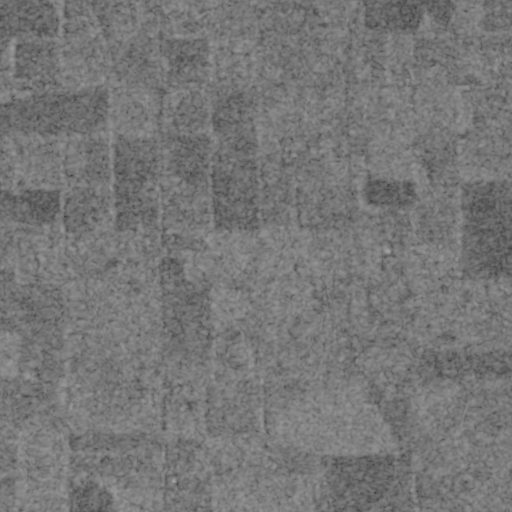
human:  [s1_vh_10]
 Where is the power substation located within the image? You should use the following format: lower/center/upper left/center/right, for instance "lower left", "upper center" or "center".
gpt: The power substation is located in the upper left of the image.
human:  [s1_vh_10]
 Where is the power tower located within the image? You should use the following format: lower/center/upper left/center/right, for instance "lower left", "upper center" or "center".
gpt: The power tower is located in the upper right of the image.
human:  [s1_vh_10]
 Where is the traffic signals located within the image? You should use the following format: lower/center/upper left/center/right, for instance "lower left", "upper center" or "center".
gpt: The traffic signals is located in the upper left of the image.
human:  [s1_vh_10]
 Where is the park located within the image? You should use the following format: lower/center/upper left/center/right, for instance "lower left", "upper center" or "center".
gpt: There is no park in the image.

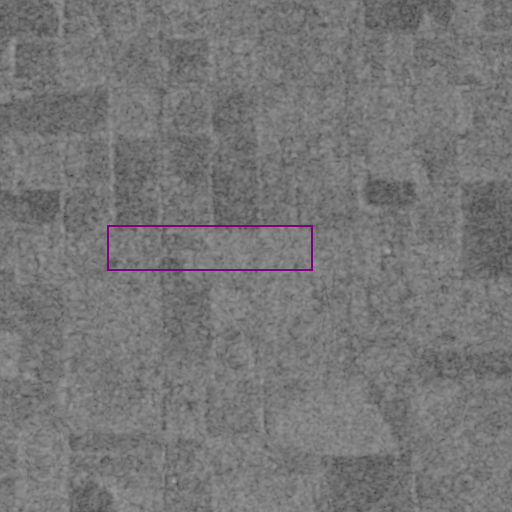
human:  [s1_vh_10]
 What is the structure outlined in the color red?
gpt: There is no red outline.
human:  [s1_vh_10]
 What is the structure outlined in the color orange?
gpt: There is no structure outlined in orange.